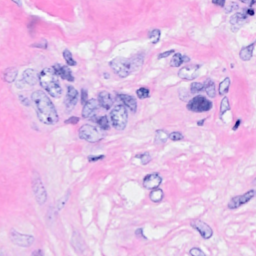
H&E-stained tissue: Breast